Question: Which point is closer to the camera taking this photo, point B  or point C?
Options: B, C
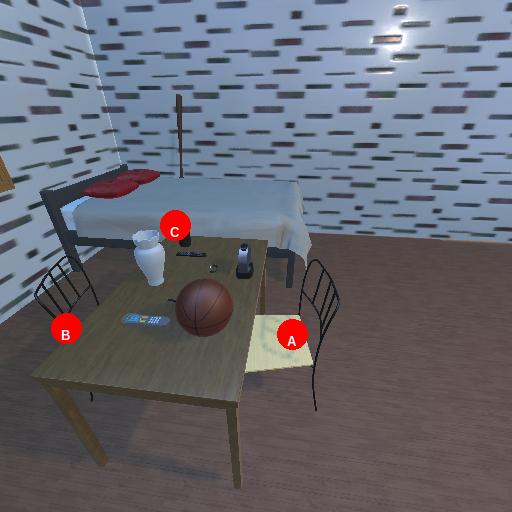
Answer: B